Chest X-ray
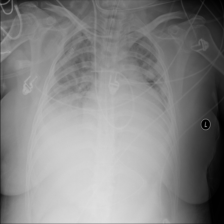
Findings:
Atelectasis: negative
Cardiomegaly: negative
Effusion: negative
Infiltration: positive
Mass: negative
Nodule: negative
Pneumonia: negative
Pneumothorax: negative
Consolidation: negative
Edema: negative
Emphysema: negative
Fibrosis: negative
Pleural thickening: negative
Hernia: negative